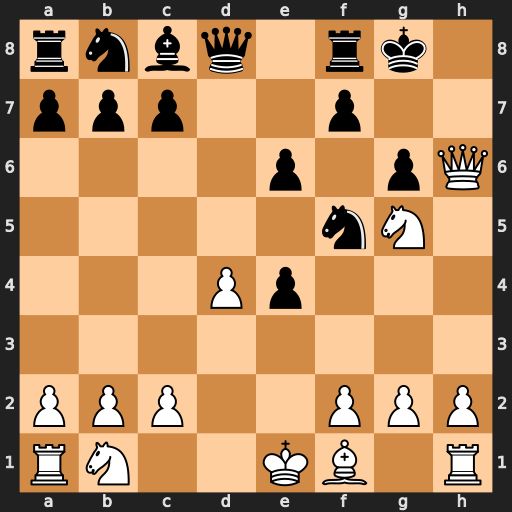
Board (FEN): rnbq1rk1/ppp2p2/4p1pQ/5nN1/3Pp3/8/PPP2PPP/RN2KB1R
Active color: w
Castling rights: KQ
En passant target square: -
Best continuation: Qh7#